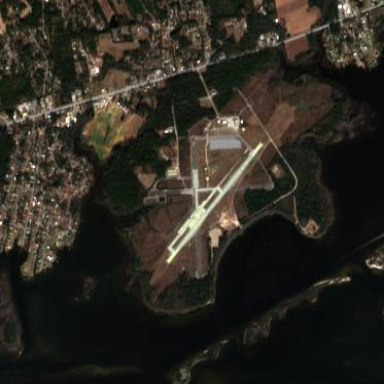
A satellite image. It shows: Military airfield located within larger aerodrome area.